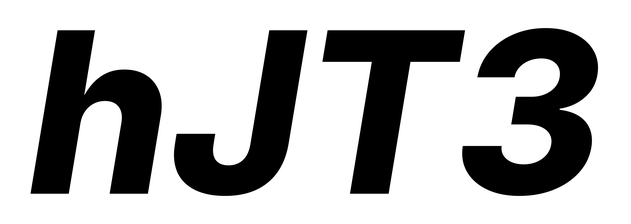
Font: Inter-Italic_ExtraBold_Italic